Question: I'm trying to request a user's 'customerId' based on the user's 'uid', so that I can use that 'customerId' for future reads/write within the application based on the denormalized structure of other collections.

'''
match /customers/{customerId} {
allow read: if debug(/databases/$(database)/documents/users/$(request.auth.uid) in resource.data.users);
// allow list: if request.auth.uid in resource.data.users;
allow write: if false;
}
'''
'''
const userRef = firestore
.collection("users")
.doc("AKwPD9IUq8oyLYb454XaA7JUmpyO")
await firestore
.collection("customers")
.where("users", "array-contains", userRef).get()
'''
> FirebaseError:
Null value error. for 'list' @ L13, Null value error. for 'list' @ L14
When I change to 'read: true' or 'list: true' the query is allowed (so I know it's the right 'match', just wrong rules)
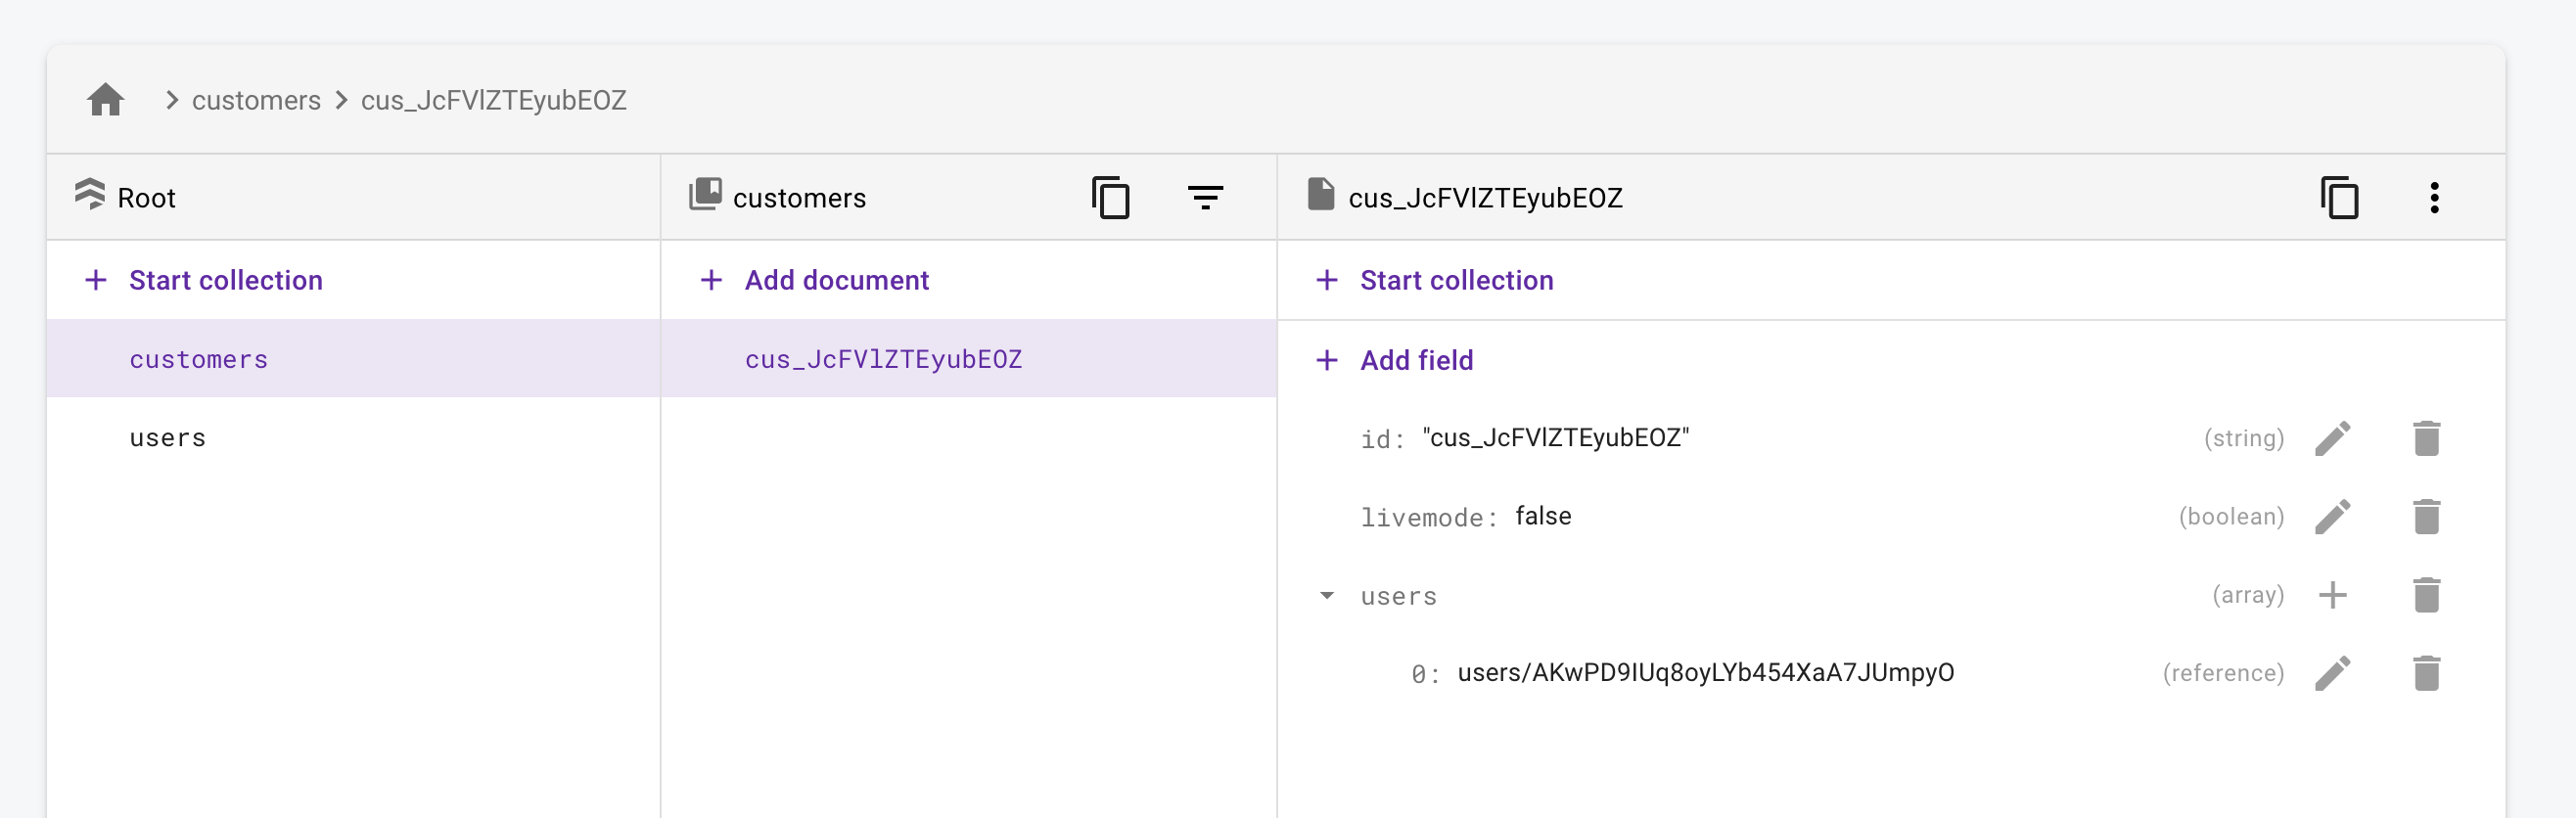
Answer: So angry - the answer is <URL>
Firebase emulators were on different versions than my project's firebase packages, so 'npm install -g firebase-tools' fixed it.
Wasted like 6 hours i hope someone working at Firebase sees this!!